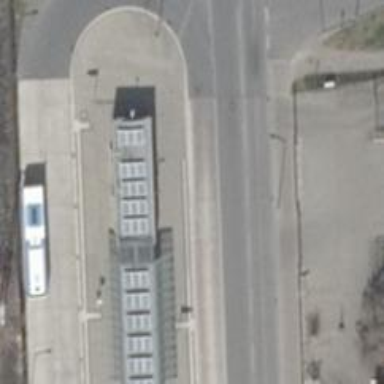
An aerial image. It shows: Concrete service road where tourist buses can be seen.